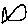
Label: fish